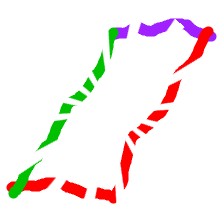
Shape: parallelogram